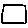
Label: square